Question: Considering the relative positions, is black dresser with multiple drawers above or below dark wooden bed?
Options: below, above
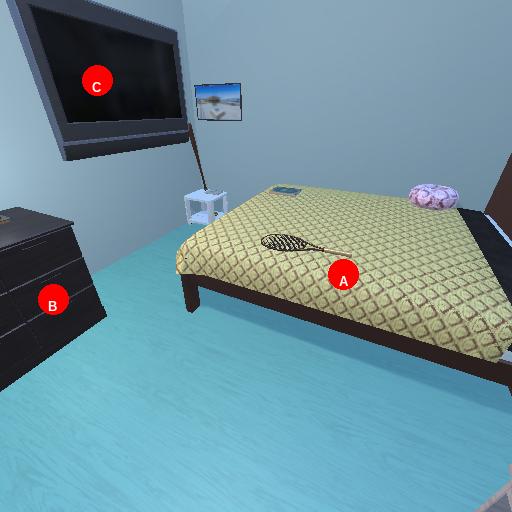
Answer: below